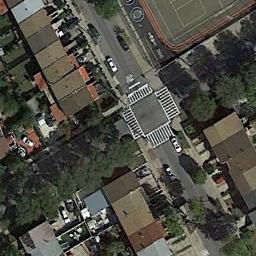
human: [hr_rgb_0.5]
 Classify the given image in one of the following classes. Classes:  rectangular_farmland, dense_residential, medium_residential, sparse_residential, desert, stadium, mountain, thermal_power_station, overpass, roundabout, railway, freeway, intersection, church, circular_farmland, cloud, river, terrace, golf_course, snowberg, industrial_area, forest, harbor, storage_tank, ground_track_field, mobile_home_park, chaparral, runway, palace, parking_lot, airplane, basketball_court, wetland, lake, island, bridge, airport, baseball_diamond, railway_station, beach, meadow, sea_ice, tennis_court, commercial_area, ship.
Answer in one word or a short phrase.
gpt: intersection